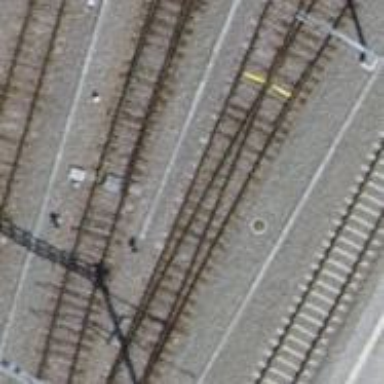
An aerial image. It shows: Railway yard with single rail track. The electrified track has contact line for power supply.